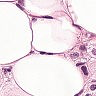
Metastatic tissue present: yes